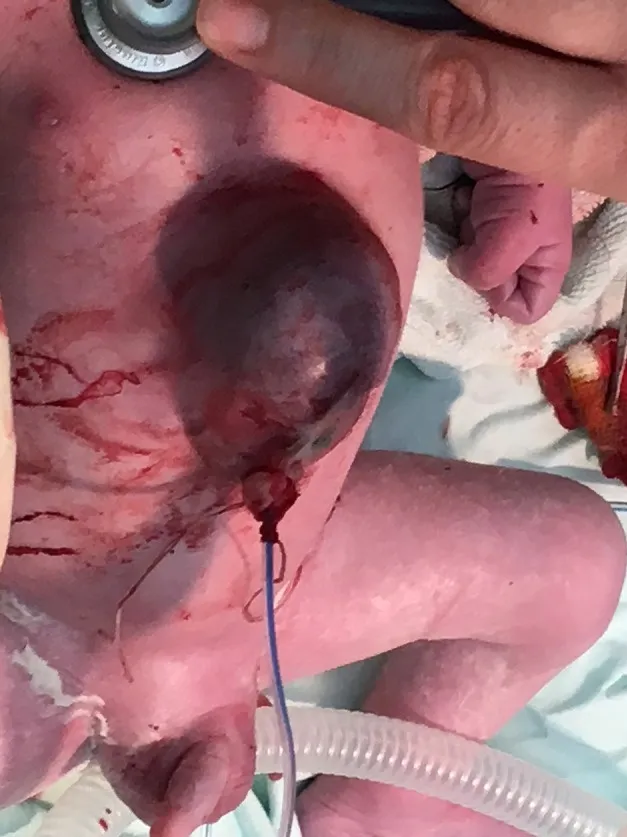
Clinical features of the newborn.
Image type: medical_photograph (other_medical_photograph)